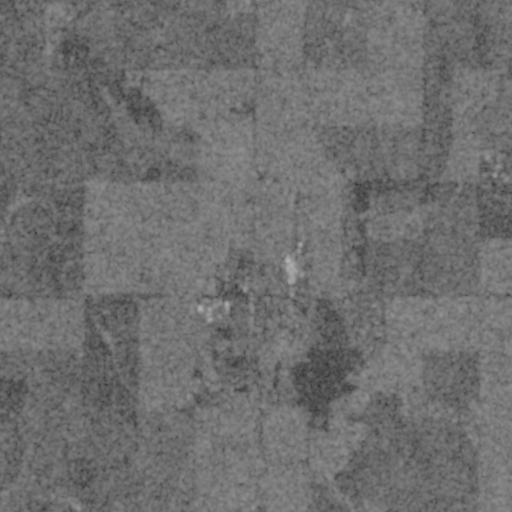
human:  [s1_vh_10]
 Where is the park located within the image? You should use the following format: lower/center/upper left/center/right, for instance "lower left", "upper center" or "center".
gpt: The park is located in the lower center of the image.
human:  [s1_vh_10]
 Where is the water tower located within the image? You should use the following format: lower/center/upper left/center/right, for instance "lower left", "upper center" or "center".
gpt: The water tower is located in the center of the image.
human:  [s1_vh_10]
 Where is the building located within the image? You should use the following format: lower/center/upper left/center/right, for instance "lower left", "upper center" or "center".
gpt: There is no building in the image.

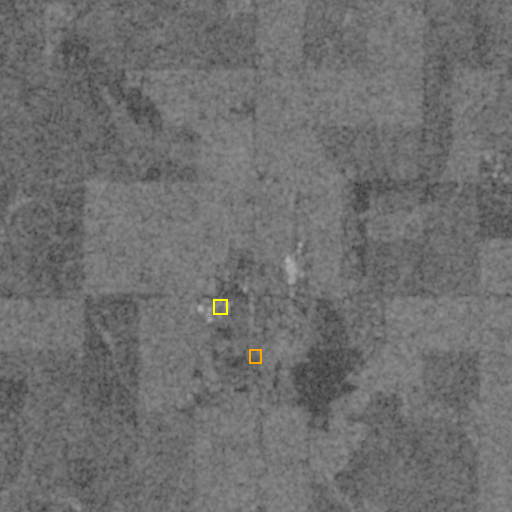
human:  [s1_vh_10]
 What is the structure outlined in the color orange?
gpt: The structure outlined in orange is a park.
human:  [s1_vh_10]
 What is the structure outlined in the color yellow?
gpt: The structure outlined in yellow is a building.
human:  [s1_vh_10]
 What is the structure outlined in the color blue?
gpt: There is no blue outline.